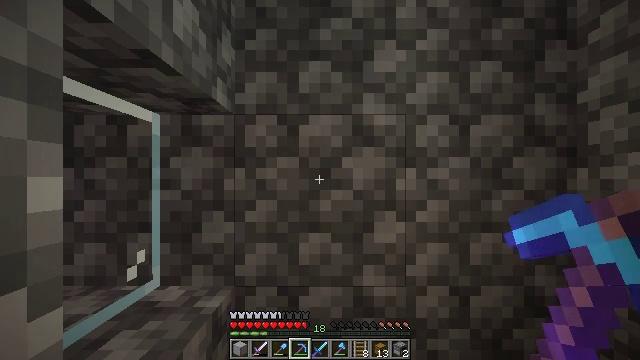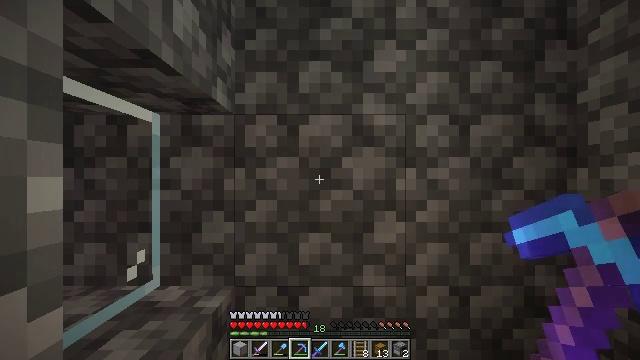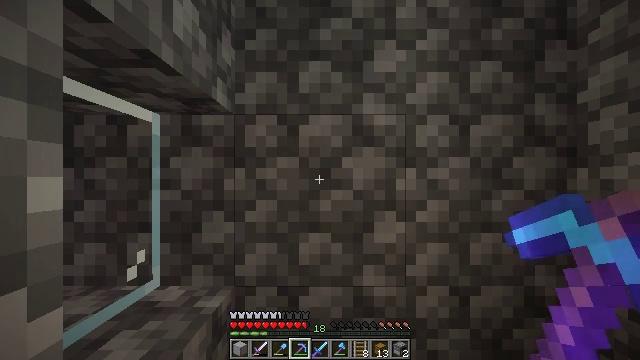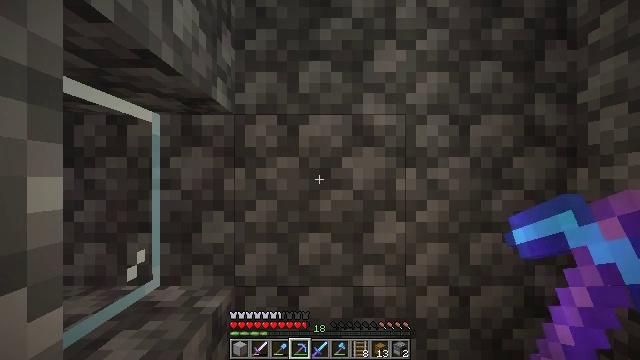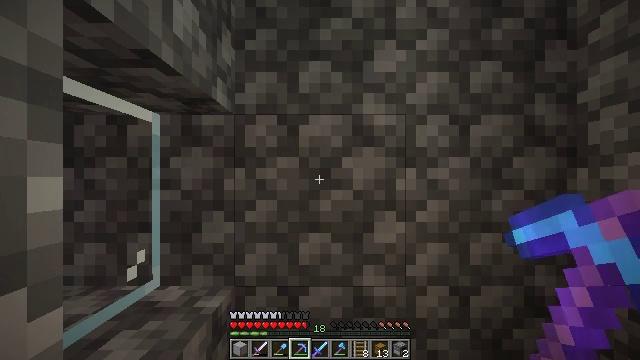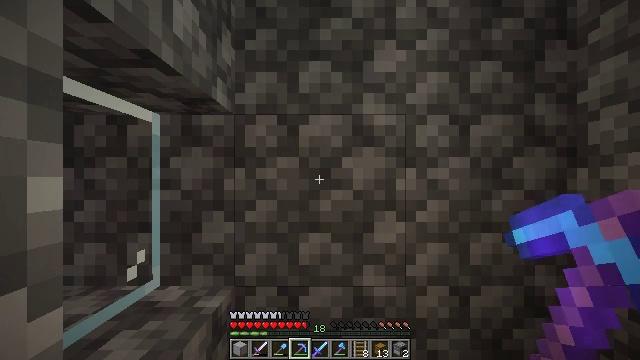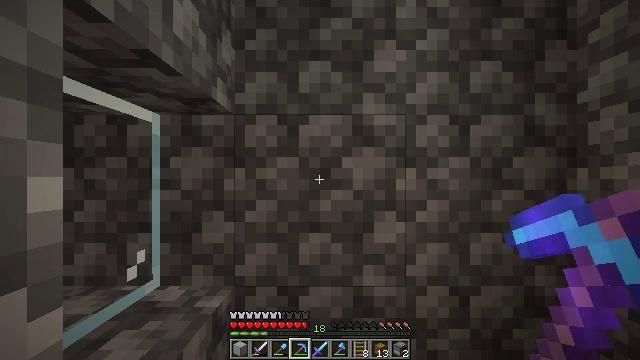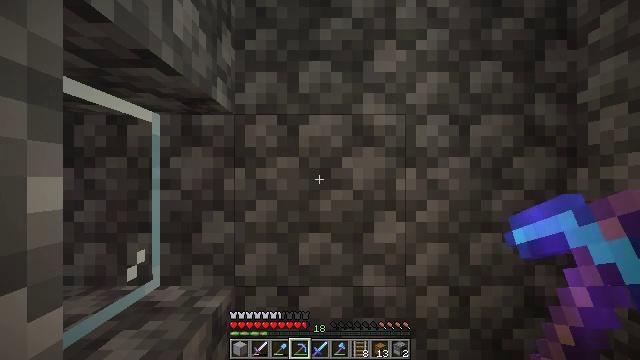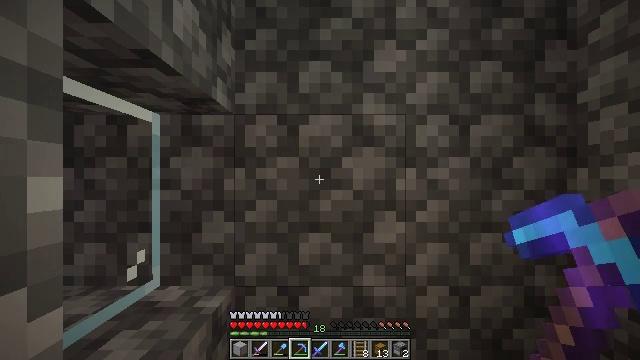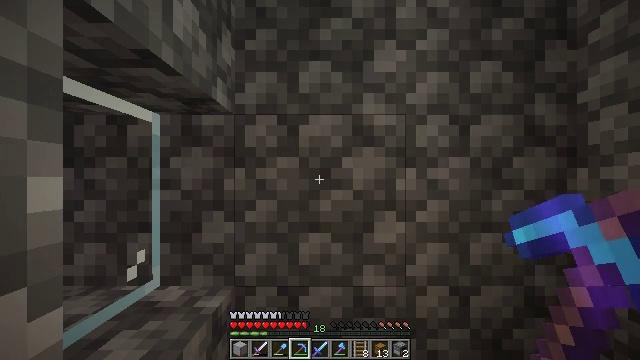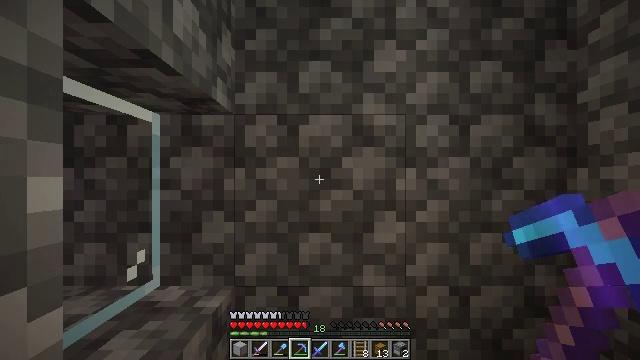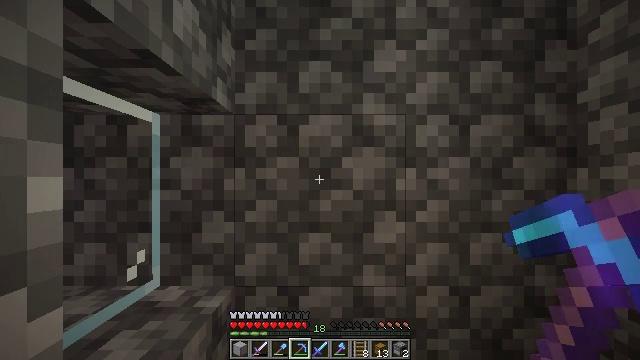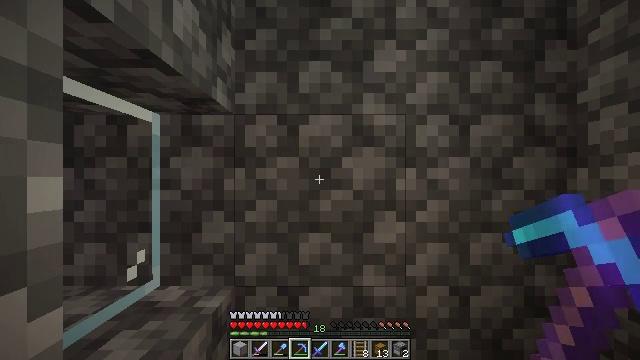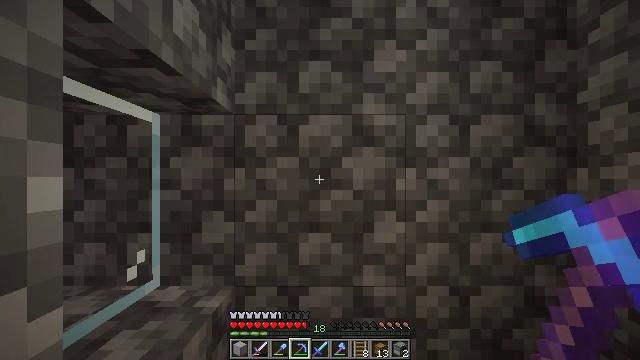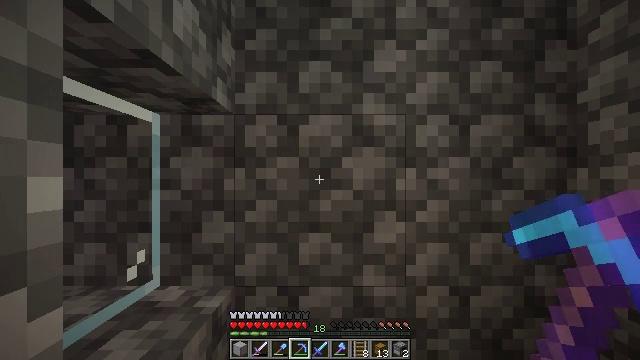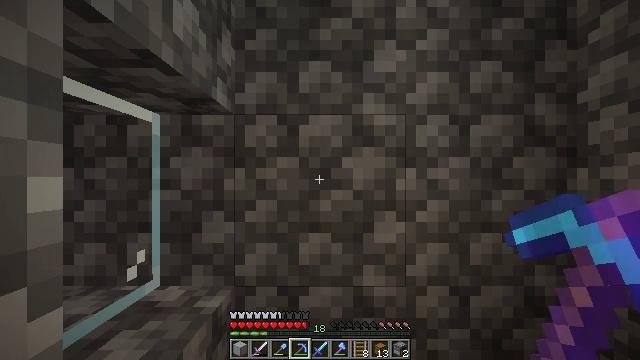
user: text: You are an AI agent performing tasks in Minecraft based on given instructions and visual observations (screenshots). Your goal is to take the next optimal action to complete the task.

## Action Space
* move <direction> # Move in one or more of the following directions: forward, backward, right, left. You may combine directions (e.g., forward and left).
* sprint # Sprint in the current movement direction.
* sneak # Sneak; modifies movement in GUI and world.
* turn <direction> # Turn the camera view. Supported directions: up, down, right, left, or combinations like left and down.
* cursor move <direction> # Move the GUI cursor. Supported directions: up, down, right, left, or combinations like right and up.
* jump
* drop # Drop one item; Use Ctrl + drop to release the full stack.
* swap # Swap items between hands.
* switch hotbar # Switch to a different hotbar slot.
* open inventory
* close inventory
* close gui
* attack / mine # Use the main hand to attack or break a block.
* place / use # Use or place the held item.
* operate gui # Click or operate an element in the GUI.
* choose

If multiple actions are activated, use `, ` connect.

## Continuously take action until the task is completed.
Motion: motion action
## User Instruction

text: Attack the smooth stone block to break it.
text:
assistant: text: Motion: no_op
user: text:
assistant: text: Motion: no_op
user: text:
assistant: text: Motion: no_op
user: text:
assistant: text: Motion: no_op
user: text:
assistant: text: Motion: no_op
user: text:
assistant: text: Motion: no_op
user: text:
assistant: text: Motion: no_op
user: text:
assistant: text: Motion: no_op
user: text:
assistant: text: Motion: no_op
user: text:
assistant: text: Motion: no_op
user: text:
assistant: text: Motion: no_op
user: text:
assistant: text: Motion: no_op
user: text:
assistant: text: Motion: no_op
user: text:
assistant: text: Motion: no_op
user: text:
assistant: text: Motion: no_op
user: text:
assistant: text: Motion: no_op
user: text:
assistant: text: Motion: no_op
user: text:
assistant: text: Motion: no_op
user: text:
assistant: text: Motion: no_op
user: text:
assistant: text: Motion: no_op
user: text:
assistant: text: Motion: turn right
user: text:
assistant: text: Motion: turn right
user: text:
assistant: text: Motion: turn right
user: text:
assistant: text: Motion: turn right
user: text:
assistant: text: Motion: turn right
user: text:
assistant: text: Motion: turn right
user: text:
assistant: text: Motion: turn right
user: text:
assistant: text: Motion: turn right
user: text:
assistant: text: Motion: turn right and down
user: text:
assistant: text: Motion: turn right and down